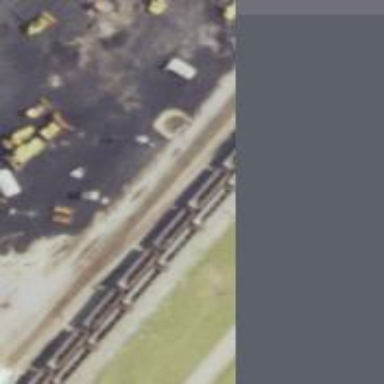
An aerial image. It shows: Railway spur service.